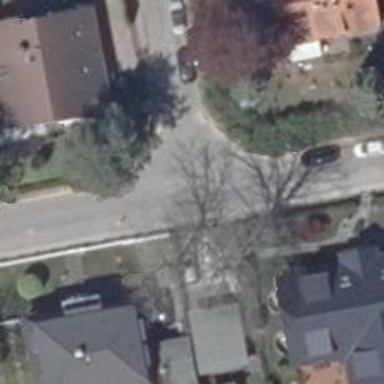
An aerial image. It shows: Residential road.